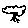
Label: tree